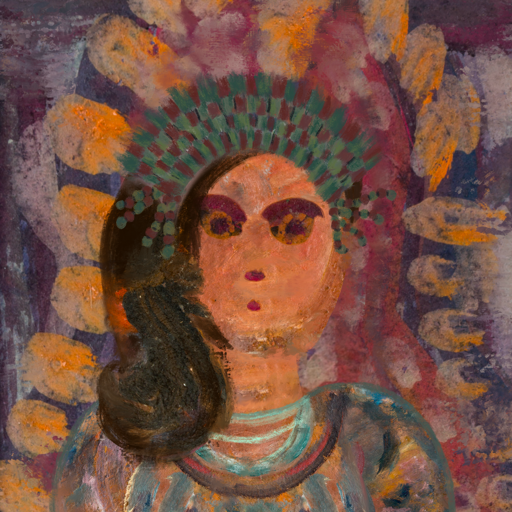
Background: Doll, Head And Neck Front: Boggyland, Face Front: Doll, Bust: Boggyland, Hair Front: Gypsy_Queen, Head Accessory: After_Raid_Crown, Second Necklace: Blank, Necklace: Blank, Baby: Blank